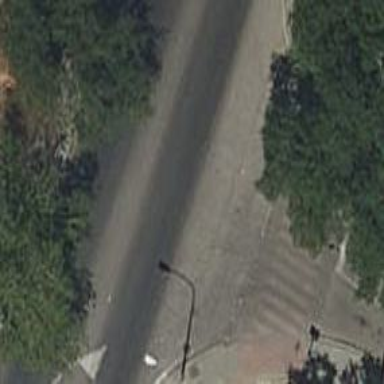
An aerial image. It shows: Footway with zebra crossing.